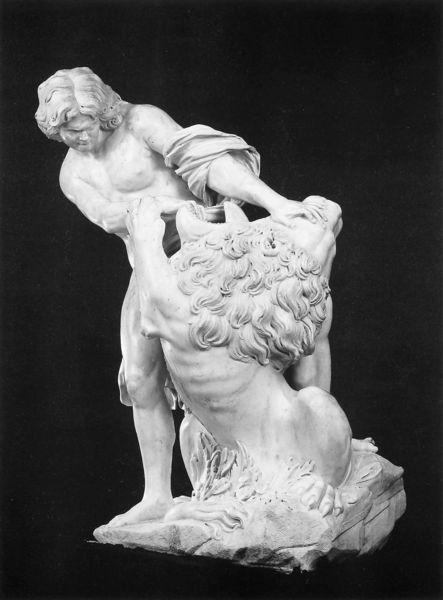
Titel: Herkules und der Nemeische Löwe
Künstler: Francesco Baratta il Giovane
Institution: Privatsammlung
Schlagwörter: kampf, mann, nackt, brust, marmor, rücken, tier, tuch, falten, figur, locken, statue, mähne, knabe, löwe